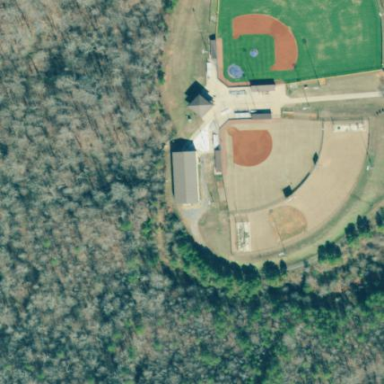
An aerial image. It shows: Softball pitch for leisure and sport activities.